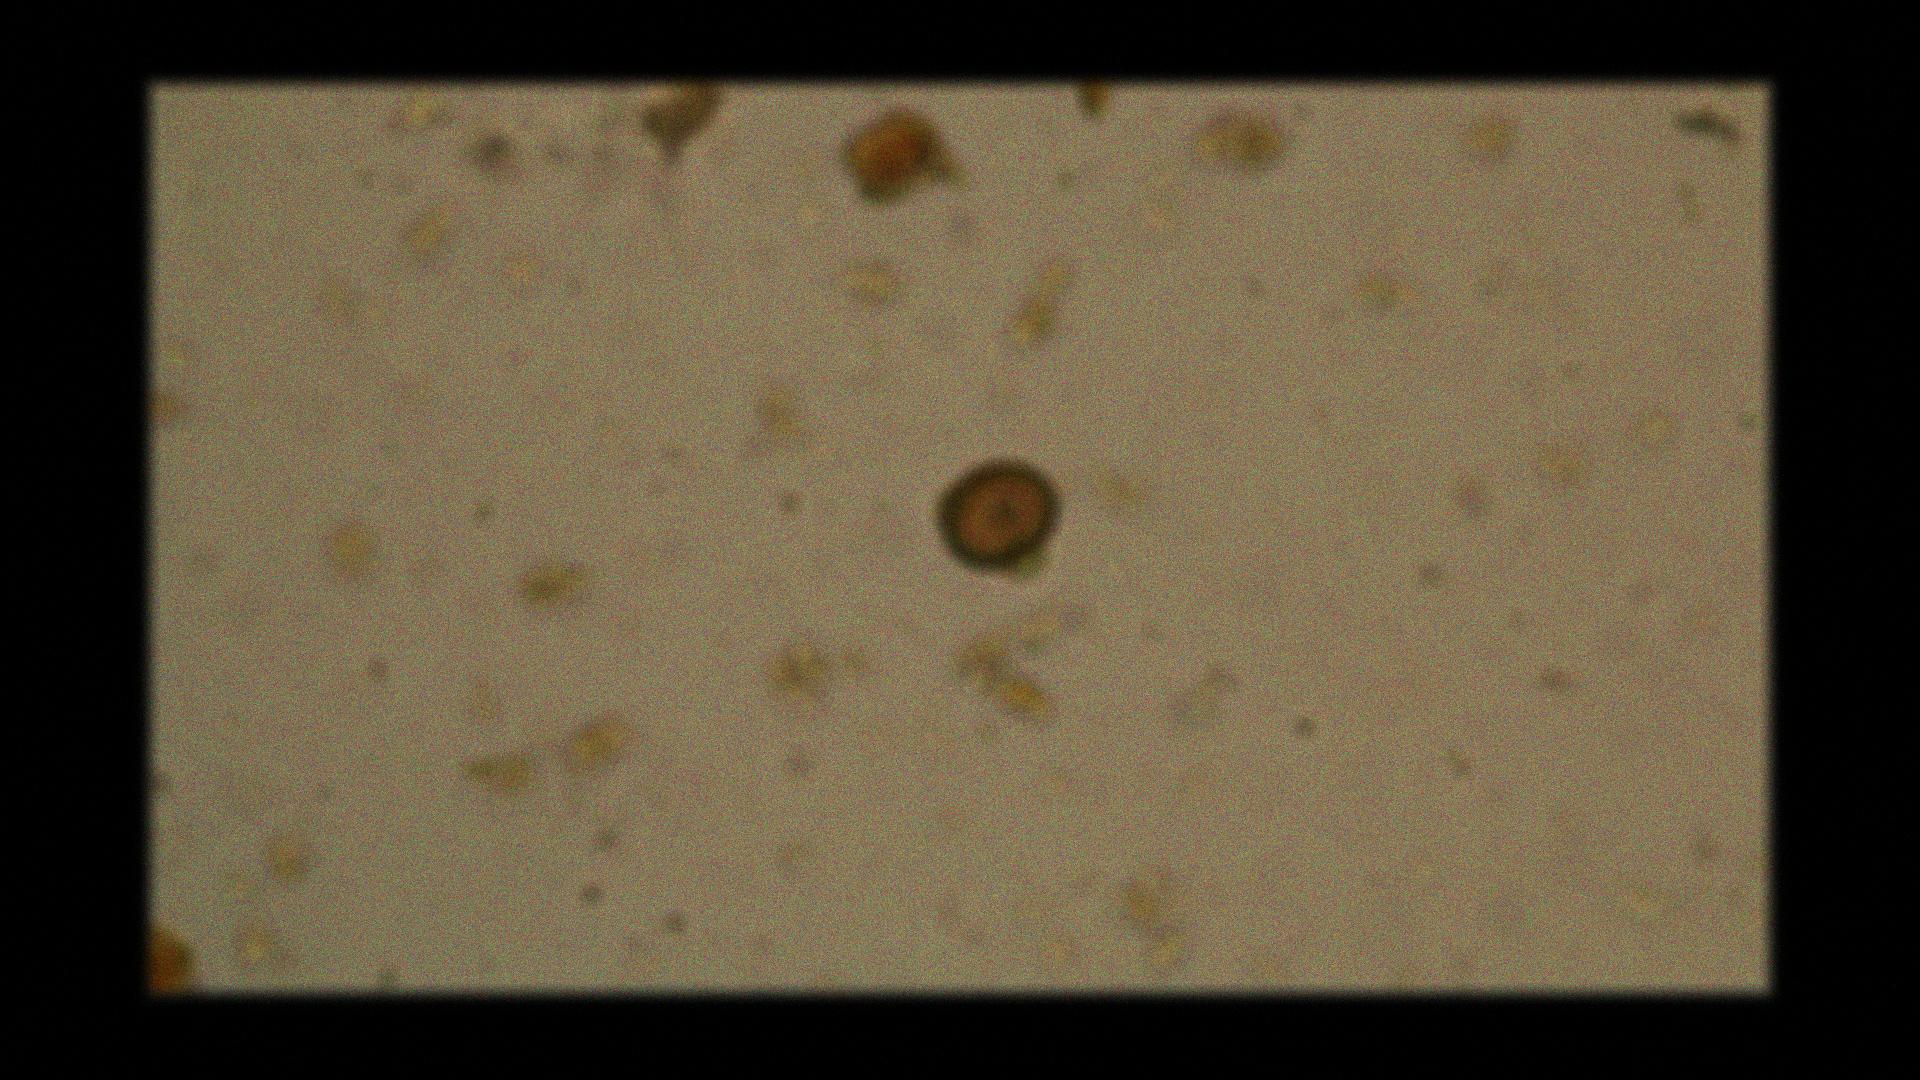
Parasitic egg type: Taenia spp. egg